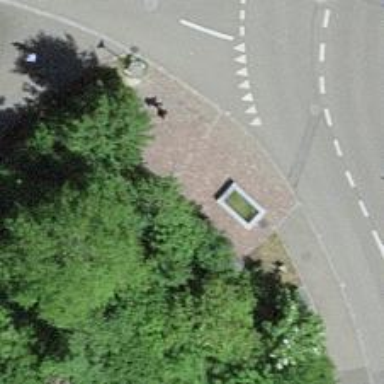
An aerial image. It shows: Historic memorial.